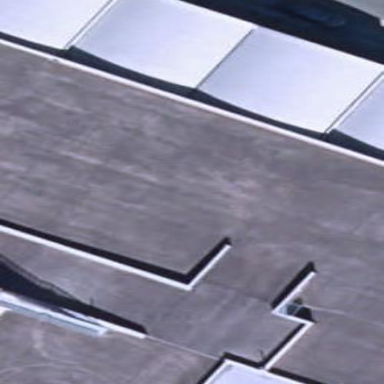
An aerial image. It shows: Industrial building.